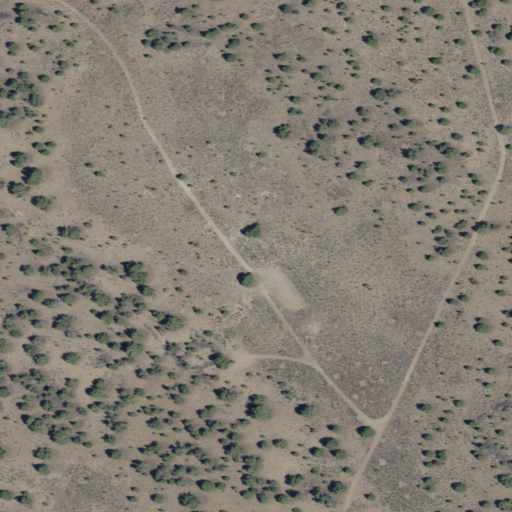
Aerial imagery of depression(s) in Oregon named Ice Cave Pothole containing shrub, open development, medium intensity development, low intensity development, and high intensity development